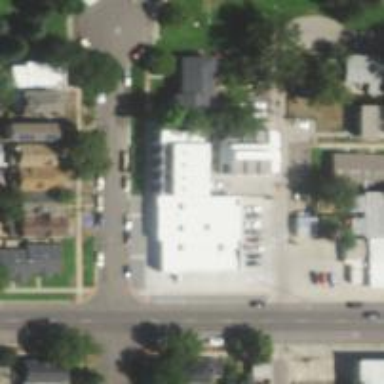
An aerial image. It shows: Veterinary facility.